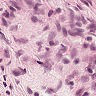
Metastatic tissue present: no